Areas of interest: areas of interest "Basketball Arena"
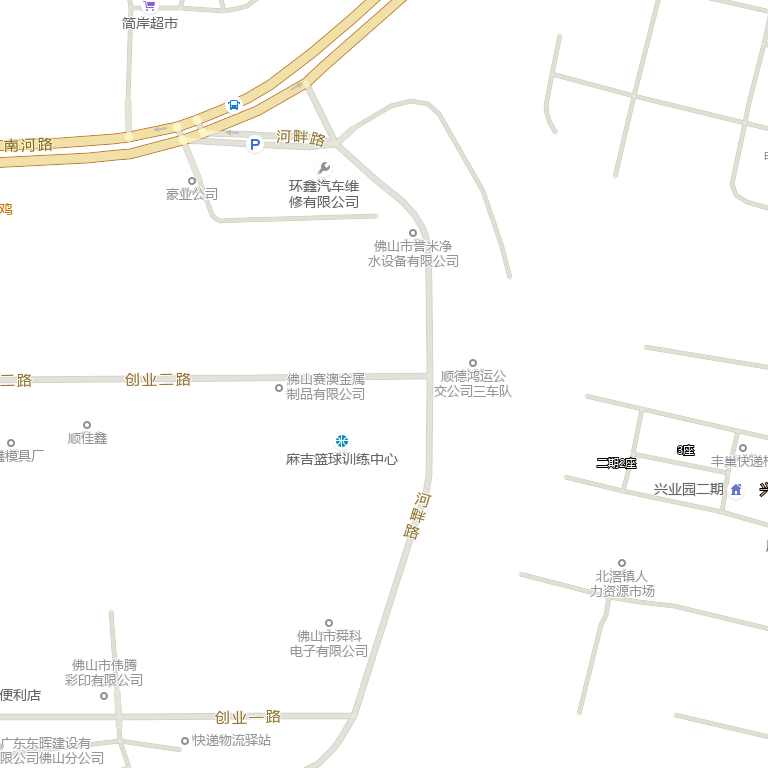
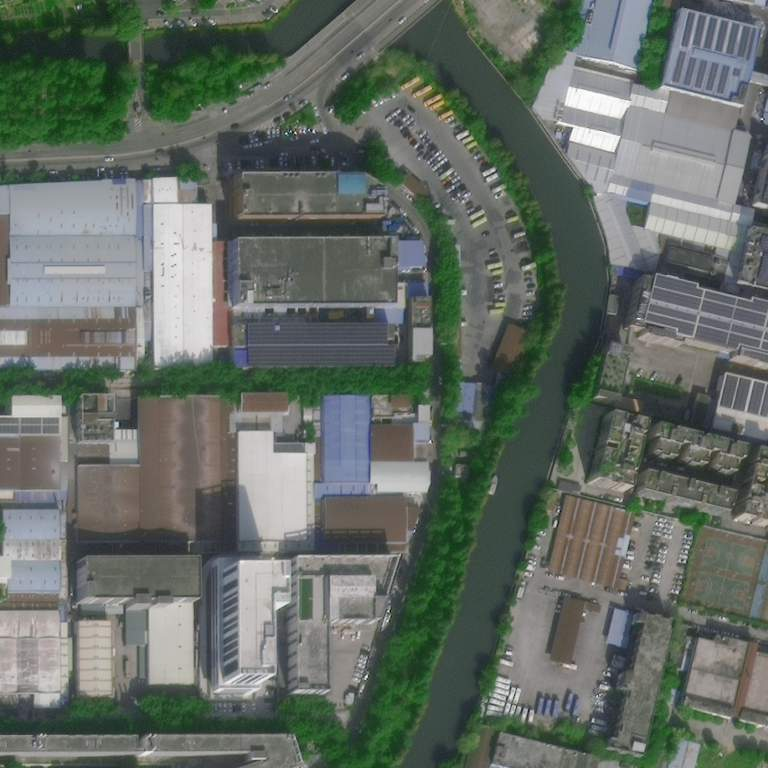